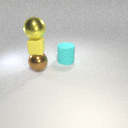
large yellow metal sphere above small yellow rubber cube